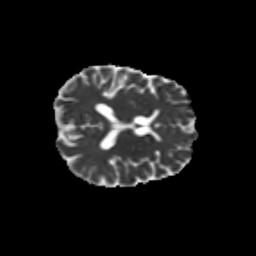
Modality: MD
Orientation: axial
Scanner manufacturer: siemens
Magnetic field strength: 3 T
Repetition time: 9.2 s
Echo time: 0.084 s